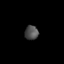
Tissue: lung
Cell type: Endothelial cells
Senescence score: 0.141
Nuclear area (px): 190
Mean DAPI intensity: 78.195